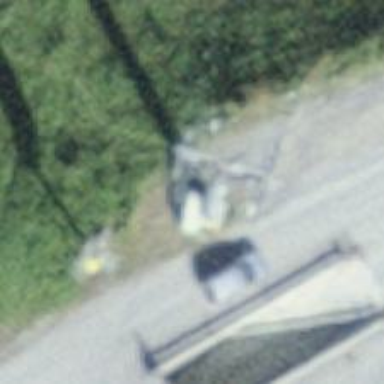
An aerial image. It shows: Pylon for aerialway.